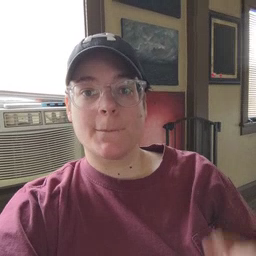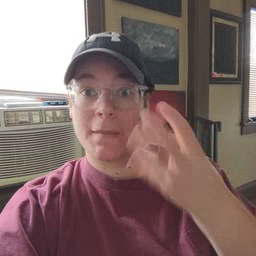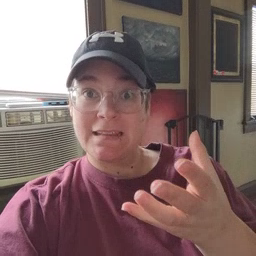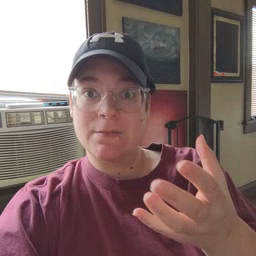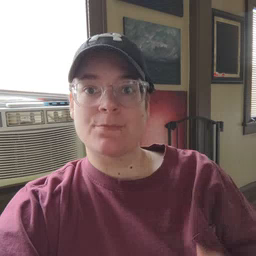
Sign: many